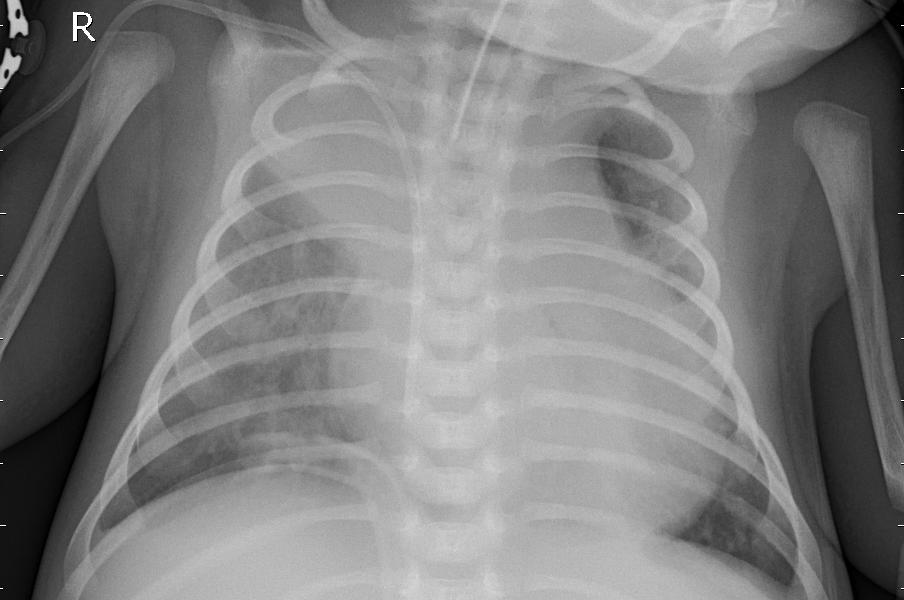
Diagnosis: PNEUMONIA